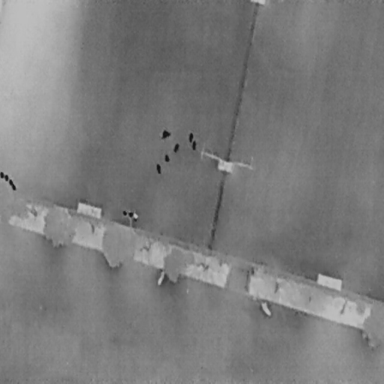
There are six People in the infrared image.